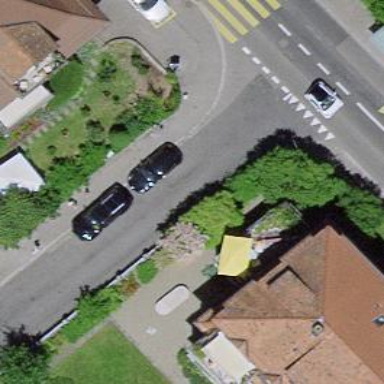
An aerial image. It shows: Part of building.